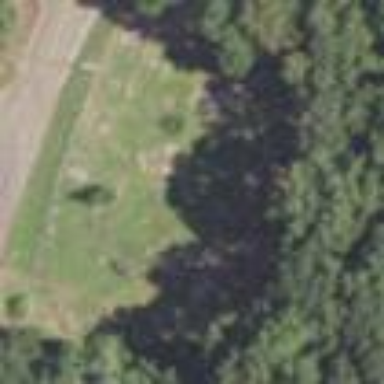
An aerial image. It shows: Cemetery.